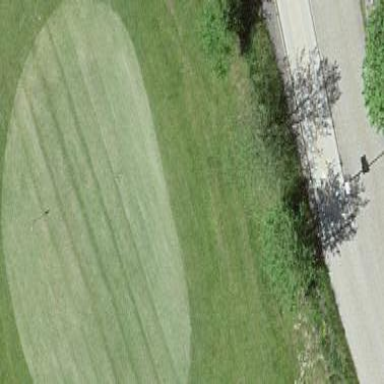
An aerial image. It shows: Golf green with grass surface.